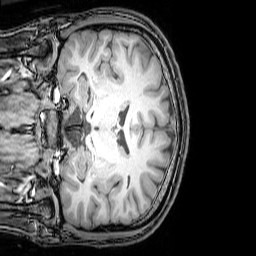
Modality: T1w
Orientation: coronal
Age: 24
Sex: male
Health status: healthy
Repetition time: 0.081 s
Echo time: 0.037 s